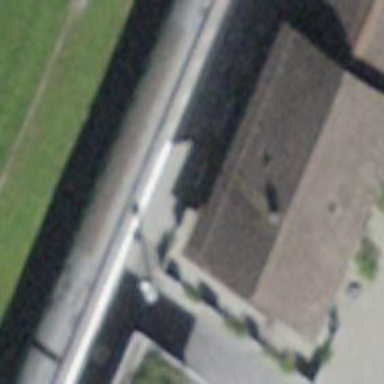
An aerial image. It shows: Train station building.